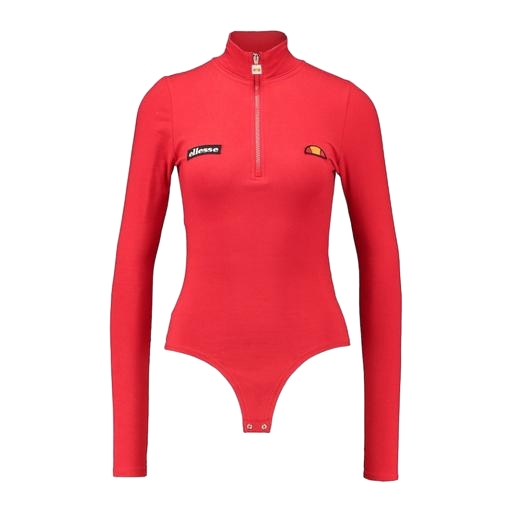
red exclusive jody zip-front top, track top, red skinny-fit stretch polo shirt, white background